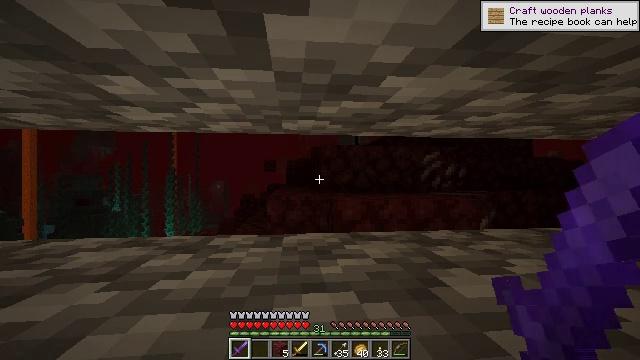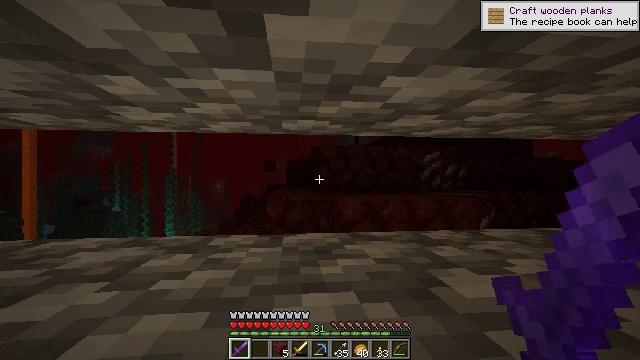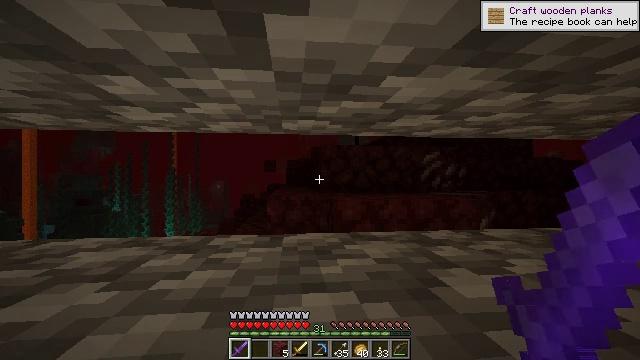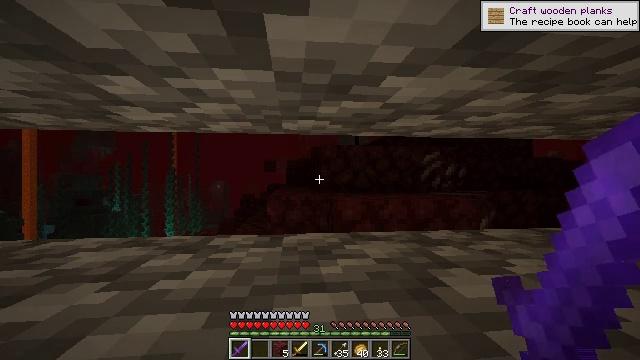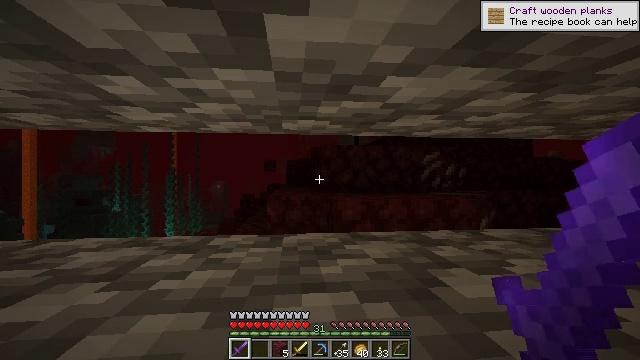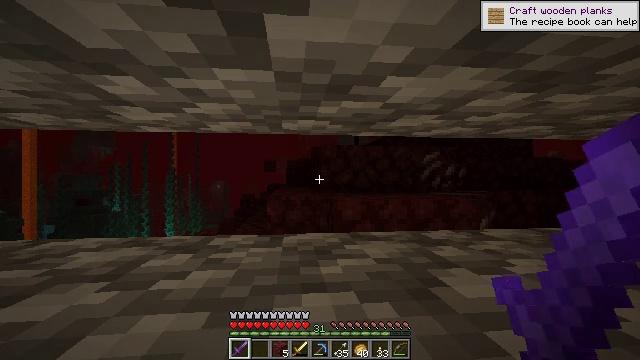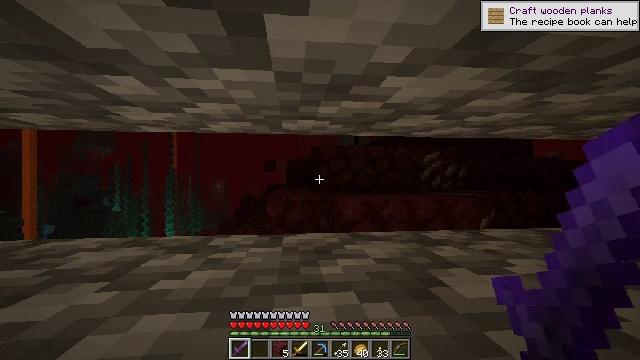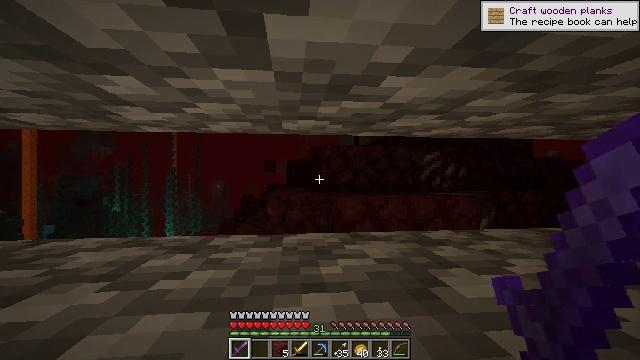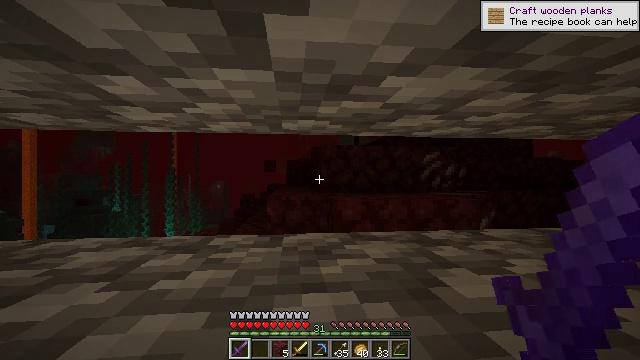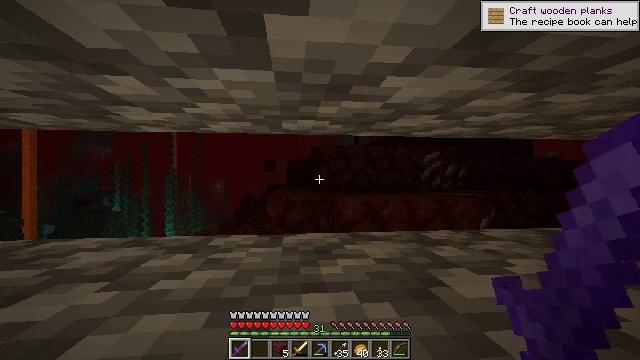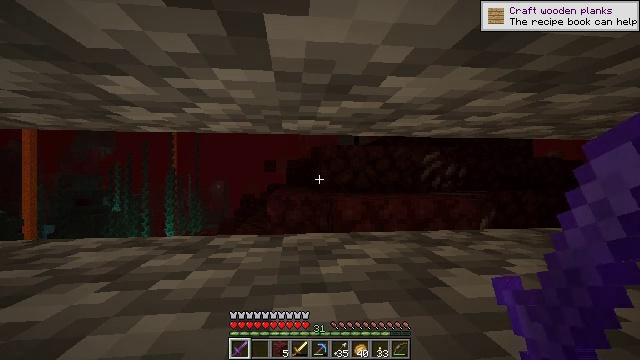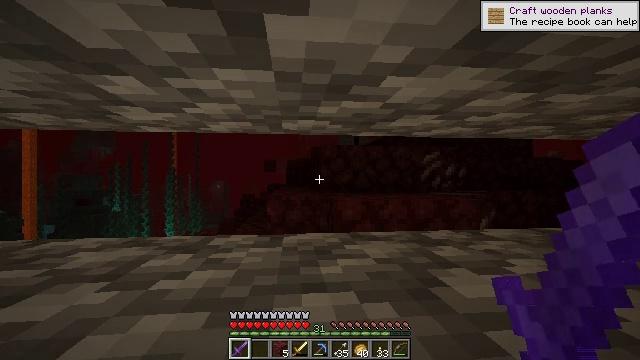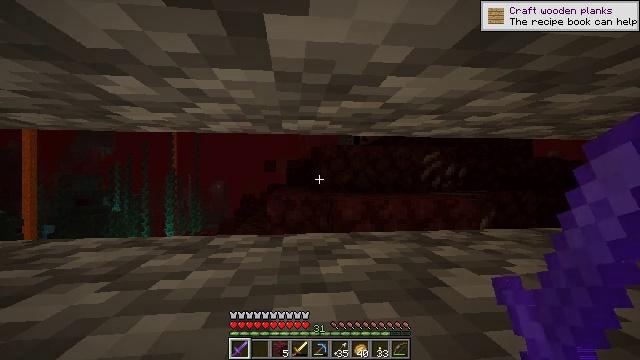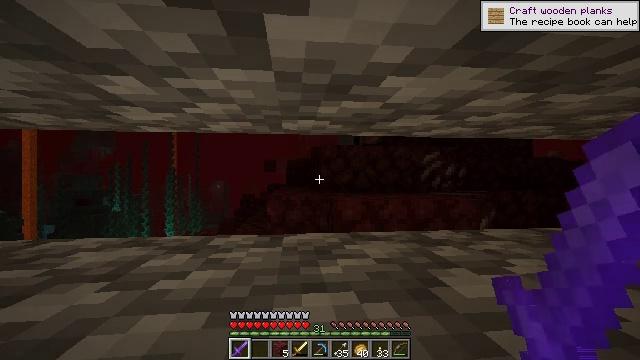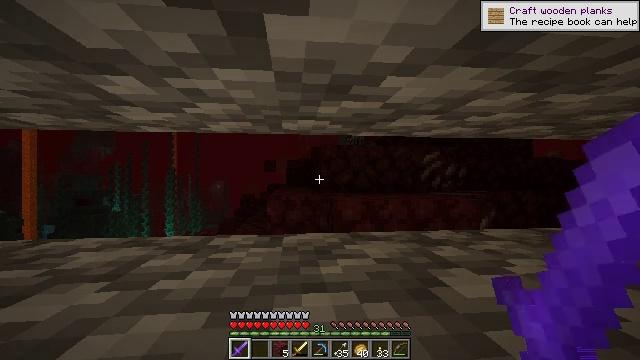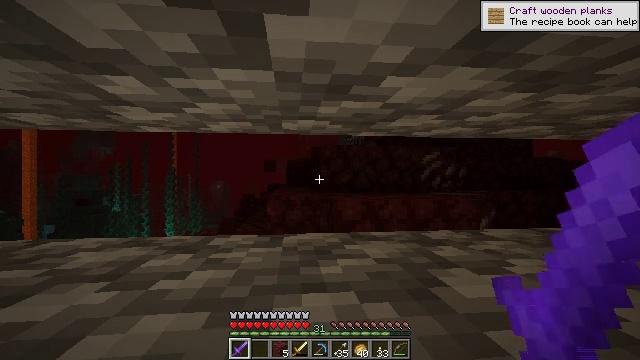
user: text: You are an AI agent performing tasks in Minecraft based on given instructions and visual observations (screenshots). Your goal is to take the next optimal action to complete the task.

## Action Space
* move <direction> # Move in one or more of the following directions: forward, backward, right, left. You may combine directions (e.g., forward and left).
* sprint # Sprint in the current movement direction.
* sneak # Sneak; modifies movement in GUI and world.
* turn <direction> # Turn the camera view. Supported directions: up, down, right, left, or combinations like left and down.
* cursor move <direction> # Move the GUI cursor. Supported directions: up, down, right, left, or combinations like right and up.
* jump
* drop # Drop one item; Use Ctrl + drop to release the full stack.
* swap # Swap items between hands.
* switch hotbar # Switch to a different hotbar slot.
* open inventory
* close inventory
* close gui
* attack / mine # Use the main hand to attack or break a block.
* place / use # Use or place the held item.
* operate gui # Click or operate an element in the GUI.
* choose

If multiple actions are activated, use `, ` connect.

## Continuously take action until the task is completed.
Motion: motion action
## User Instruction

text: Remove the cobblestone slab with a tool.
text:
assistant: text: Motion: no_op
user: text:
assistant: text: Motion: no_op
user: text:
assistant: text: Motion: no_op
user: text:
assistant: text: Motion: no_op
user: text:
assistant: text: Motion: no_op
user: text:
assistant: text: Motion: no_op
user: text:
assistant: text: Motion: no_op
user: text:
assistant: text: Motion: no_op
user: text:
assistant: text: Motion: no_op
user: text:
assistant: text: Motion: no_op
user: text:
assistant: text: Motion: no_op
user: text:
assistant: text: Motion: no_op
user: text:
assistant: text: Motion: no_op
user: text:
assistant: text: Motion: no_op
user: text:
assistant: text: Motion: no_op
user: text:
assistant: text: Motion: no_op
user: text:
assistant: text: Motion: move forward and move right
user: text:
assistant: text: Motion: move forward and move right
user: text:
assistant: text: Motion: move forward and move right
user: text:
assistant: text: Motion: move forward and move right
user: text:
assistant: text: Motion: move forward and move right
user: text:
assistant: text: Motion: move forward and move right
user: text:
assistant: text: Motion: move left
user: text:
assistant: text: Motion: move left
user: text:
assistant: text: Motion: move left
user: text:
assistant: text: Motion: move left
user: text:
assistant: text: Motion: move left
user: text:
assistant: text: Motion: no_op
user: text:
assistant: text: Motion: no_op
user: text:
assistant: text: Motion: no_op